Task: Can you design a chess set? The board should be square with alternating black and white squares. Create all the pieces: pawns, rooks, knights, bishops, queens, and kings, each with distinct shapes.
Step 4367:
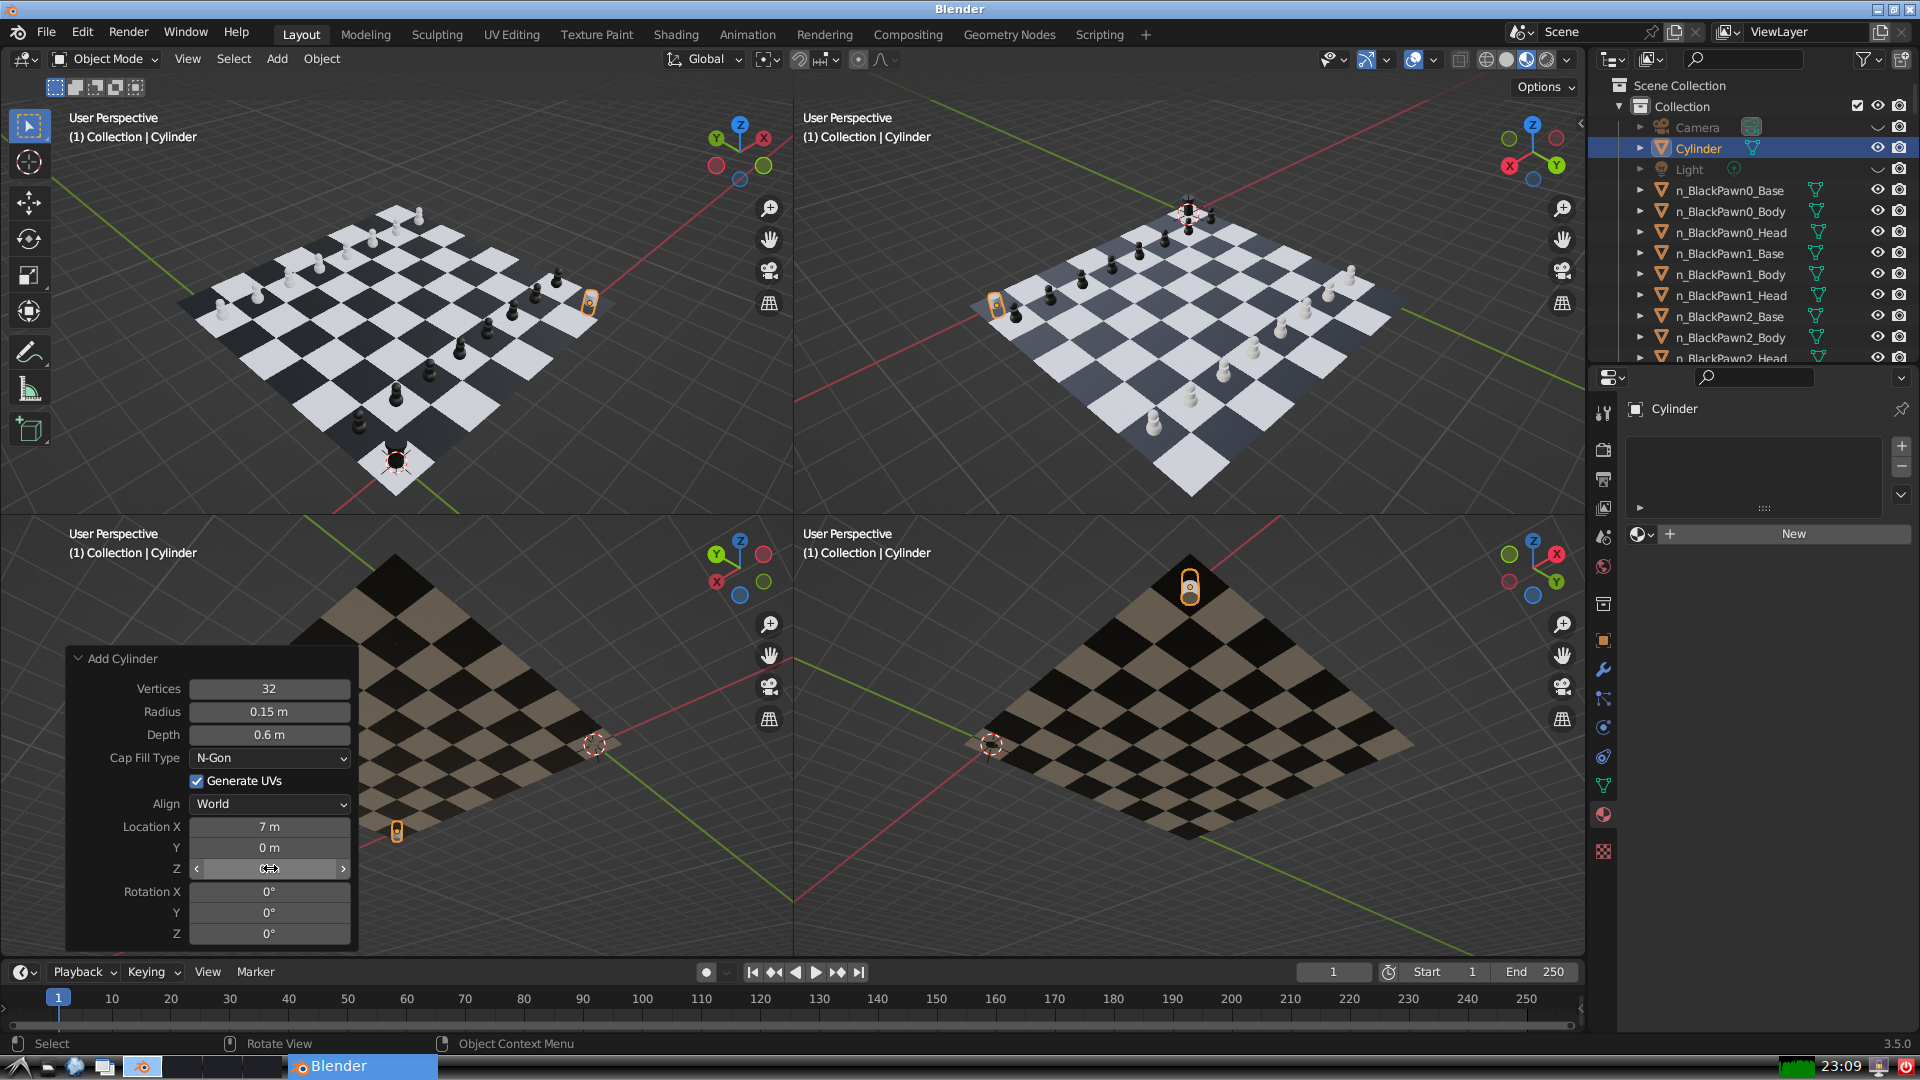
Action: click: no